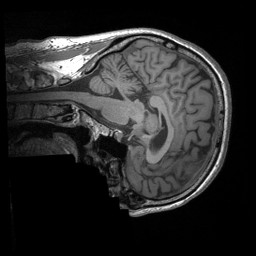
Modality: T1w
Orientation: sagittal
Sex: male
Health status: ill
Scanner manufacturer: siemens
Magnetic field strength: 3 T
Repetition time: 1.66 s
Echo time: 0.00254 s